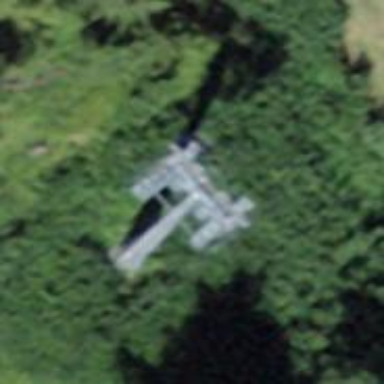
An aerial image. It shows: Pylon used for aerialway.